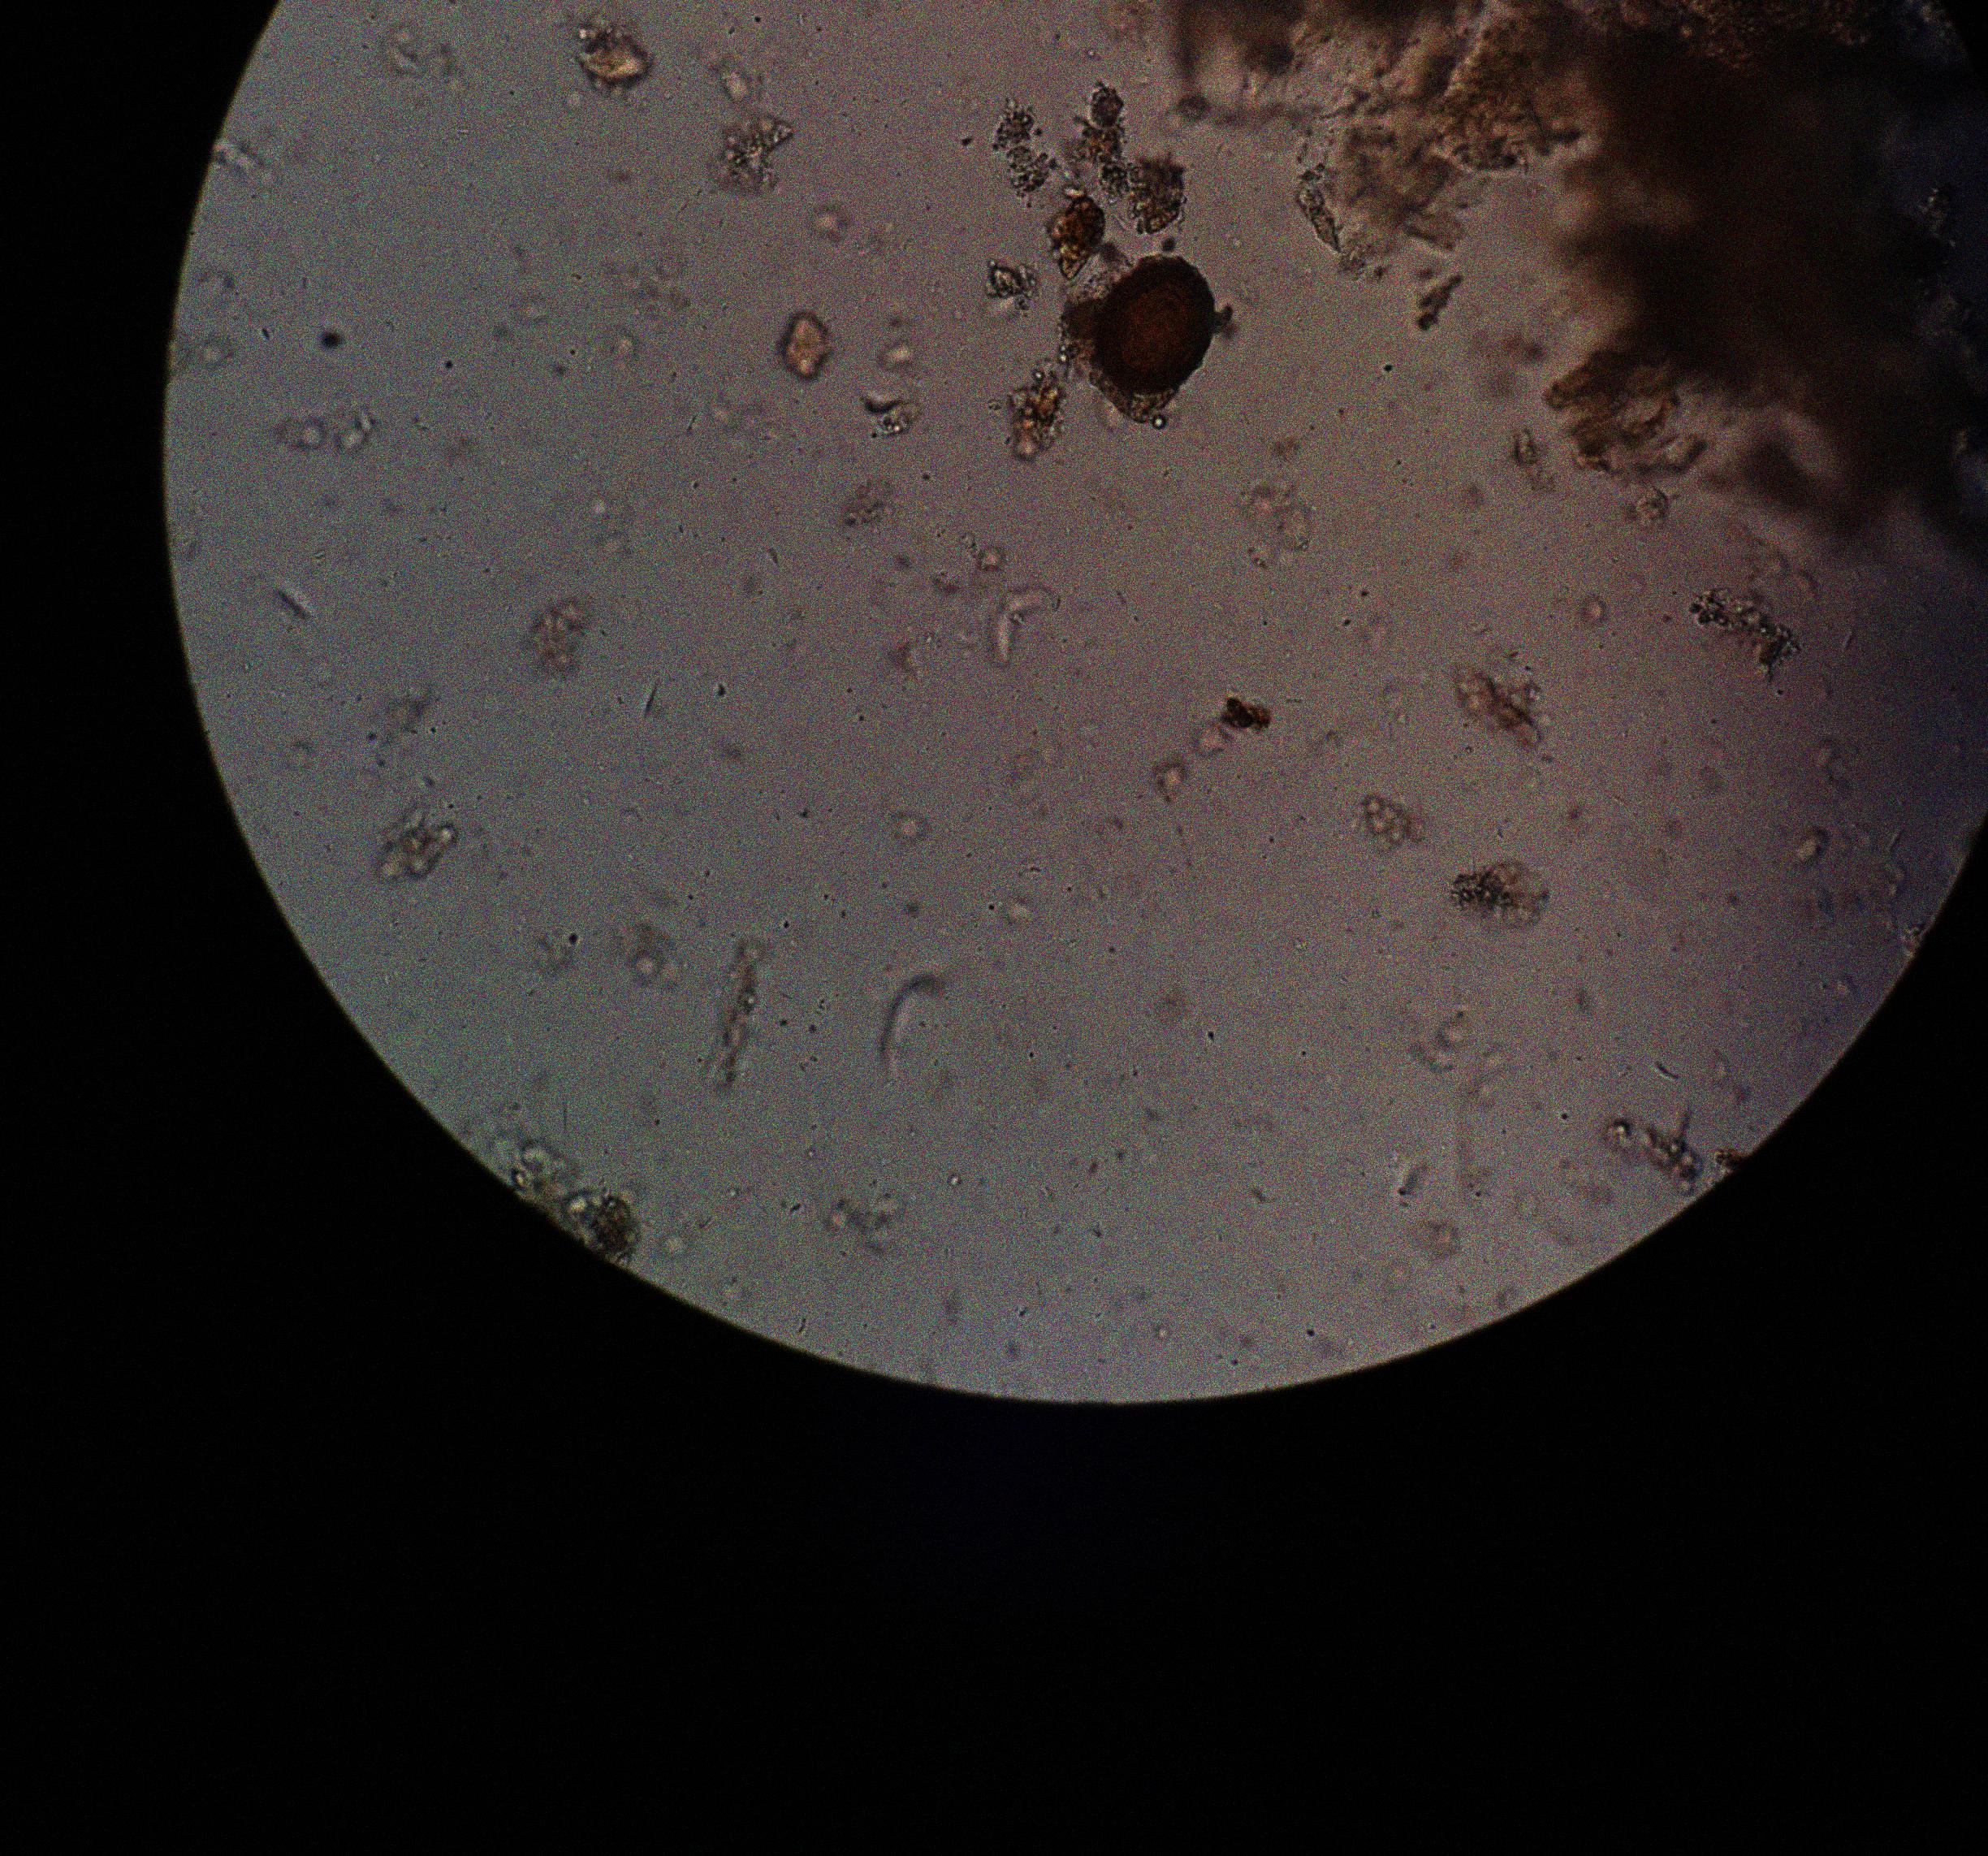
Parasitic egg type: Taenia spp. egg